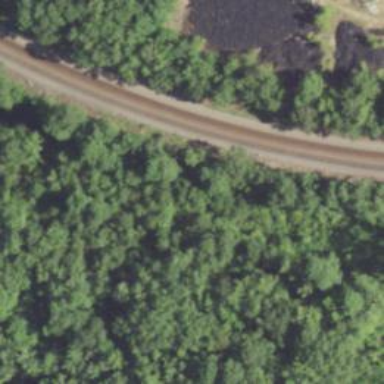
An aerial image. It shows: Railway track.